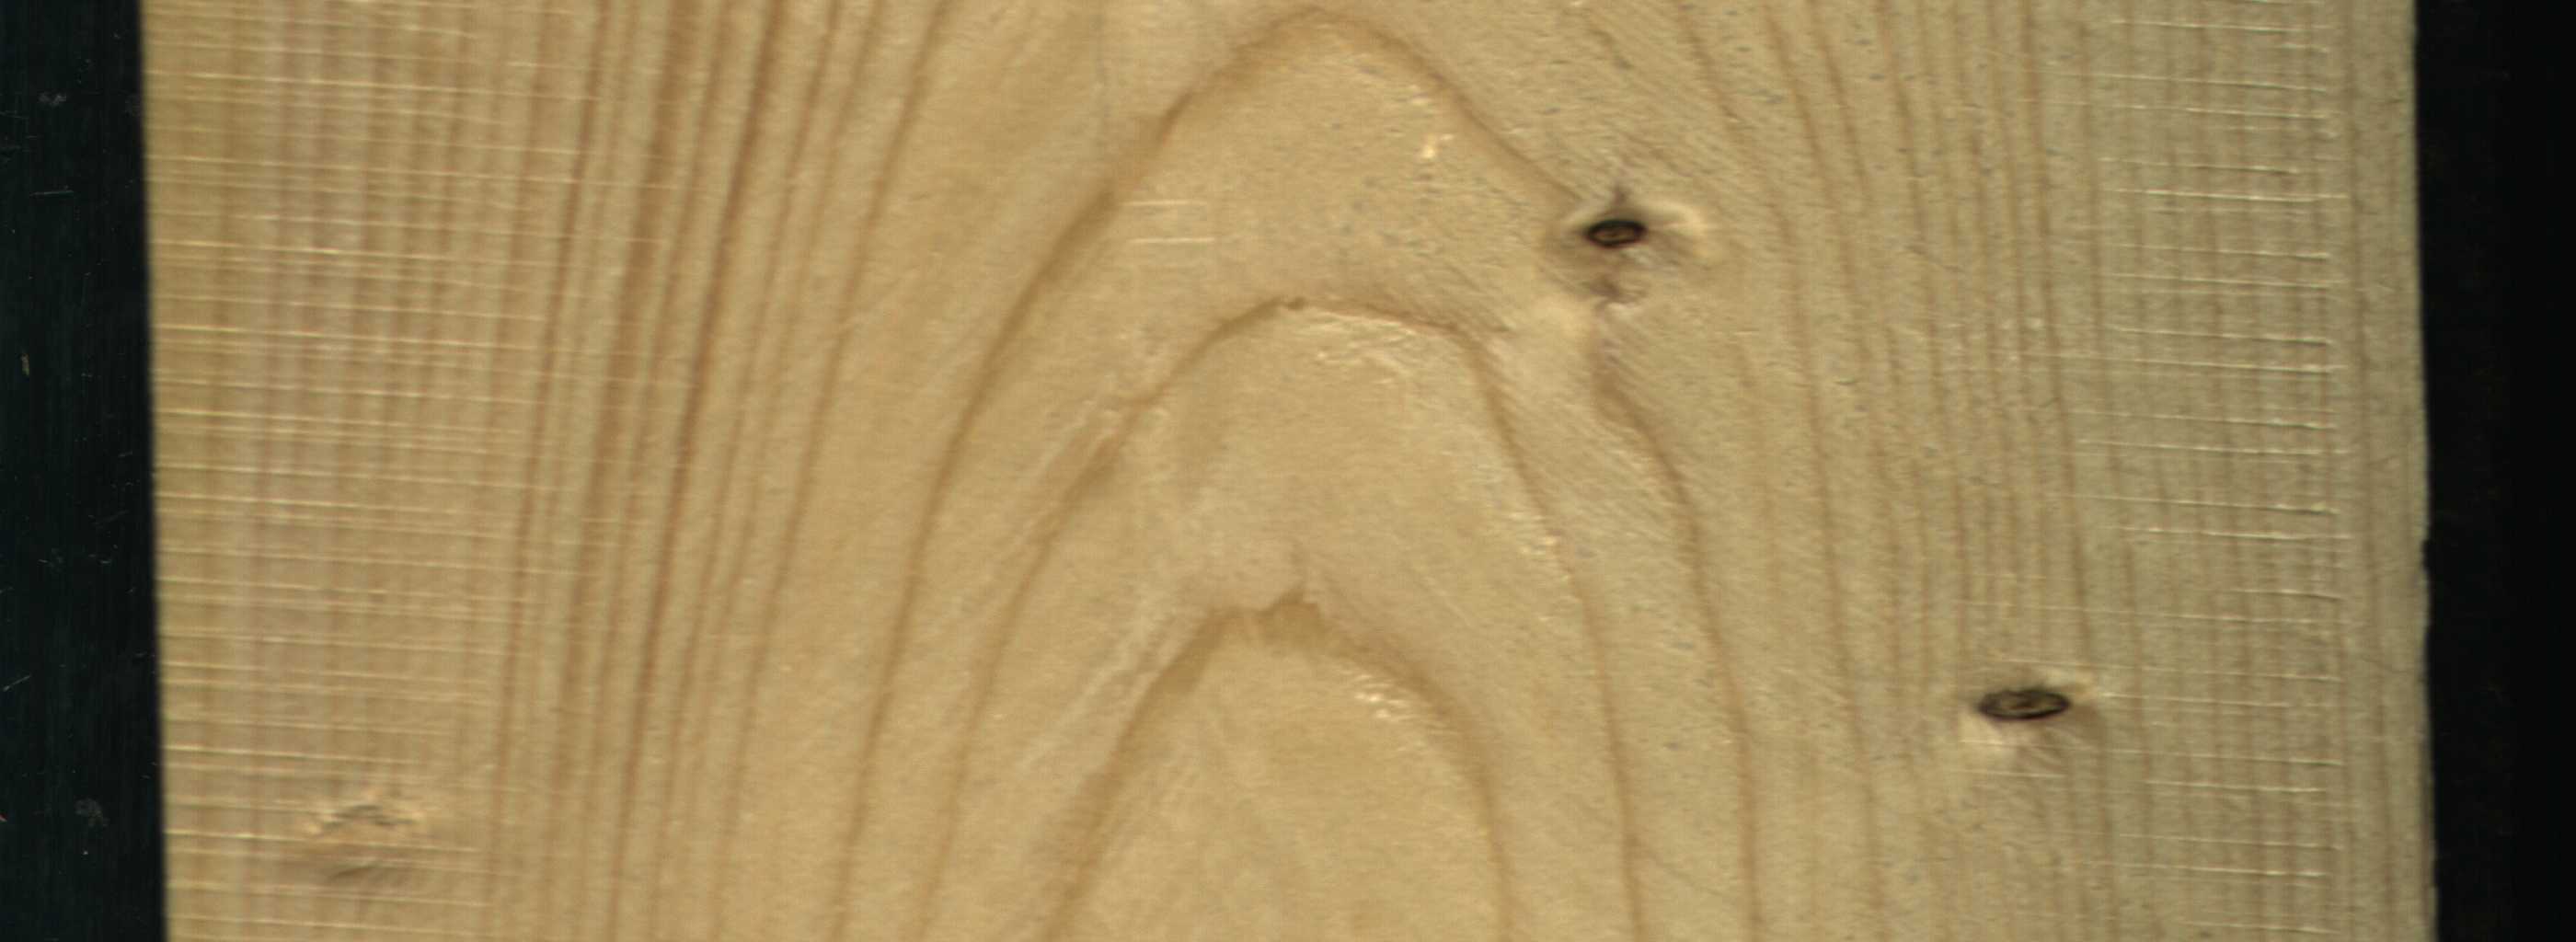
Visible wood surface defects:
Dead_Knot
Dead_Knot